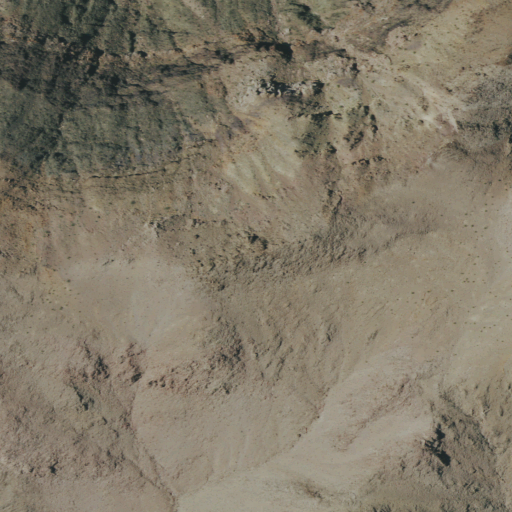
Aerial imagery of mountain in California named Ashford Peak containing shrub and grassland